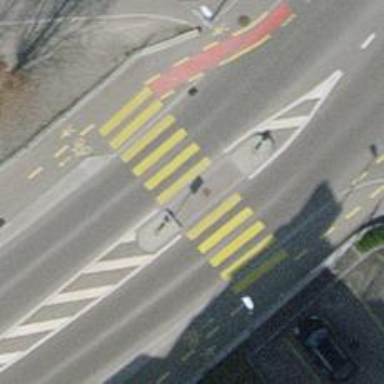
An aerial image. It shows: Marked footway crossing with island.